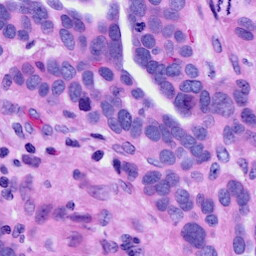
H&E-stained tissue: Ovarian